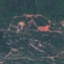
Land use / land cover class: HerbaceousVegetation